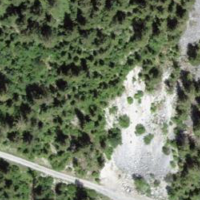
EUNIS habitat code: 45
Species observed at this site:
Cephalanthera longifolia